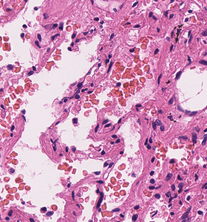
Tumor epithelial tissue: no
Tumor-associated stroma tissue: no
Normal tissue: yes